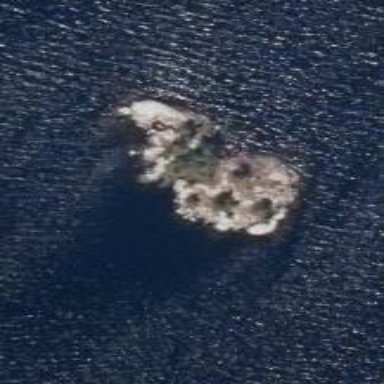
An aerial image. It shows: Islet.